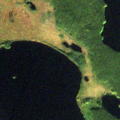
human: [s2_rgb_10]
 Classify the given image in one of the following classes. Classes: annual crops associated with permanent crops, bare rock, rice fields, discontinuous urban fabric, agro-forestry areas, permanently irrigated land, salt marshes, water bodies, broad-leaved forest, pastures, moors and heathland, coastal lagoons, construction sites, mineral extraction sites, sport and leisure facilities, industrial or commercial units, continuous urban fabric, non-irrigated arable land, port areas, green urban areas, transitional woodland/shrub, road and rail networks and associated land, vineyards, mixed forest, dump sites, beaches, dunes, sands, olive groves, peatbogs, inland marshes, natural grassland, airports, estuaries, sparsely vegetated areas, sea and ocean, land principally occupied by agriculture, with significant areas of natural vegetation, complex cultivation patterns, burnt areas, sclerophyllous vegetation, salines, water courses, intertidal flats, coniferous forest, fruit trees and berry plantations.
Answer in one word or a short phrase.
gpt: coniferous forest, peatbogs, water bodies